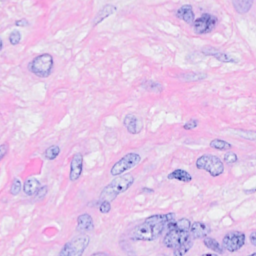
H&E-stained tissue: Breast